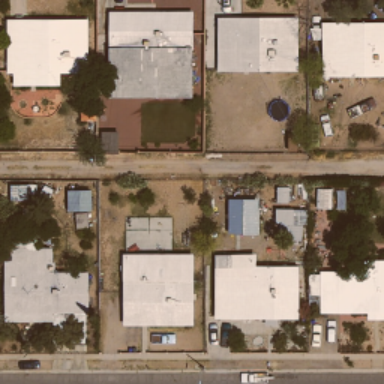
It is a medium residential area .